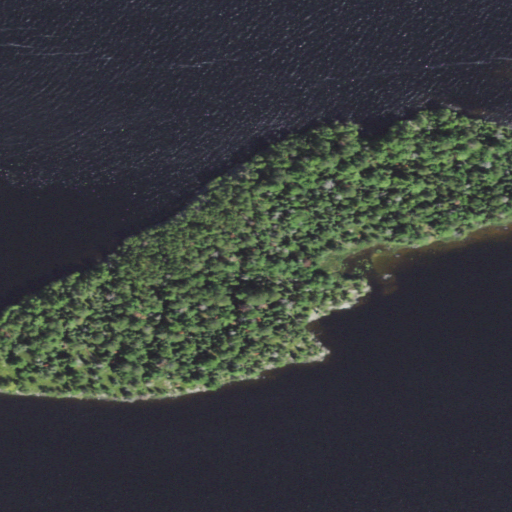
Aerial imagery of island in Minnesota named Three Sisters Islands containing open water and evergreen forest